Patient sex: M
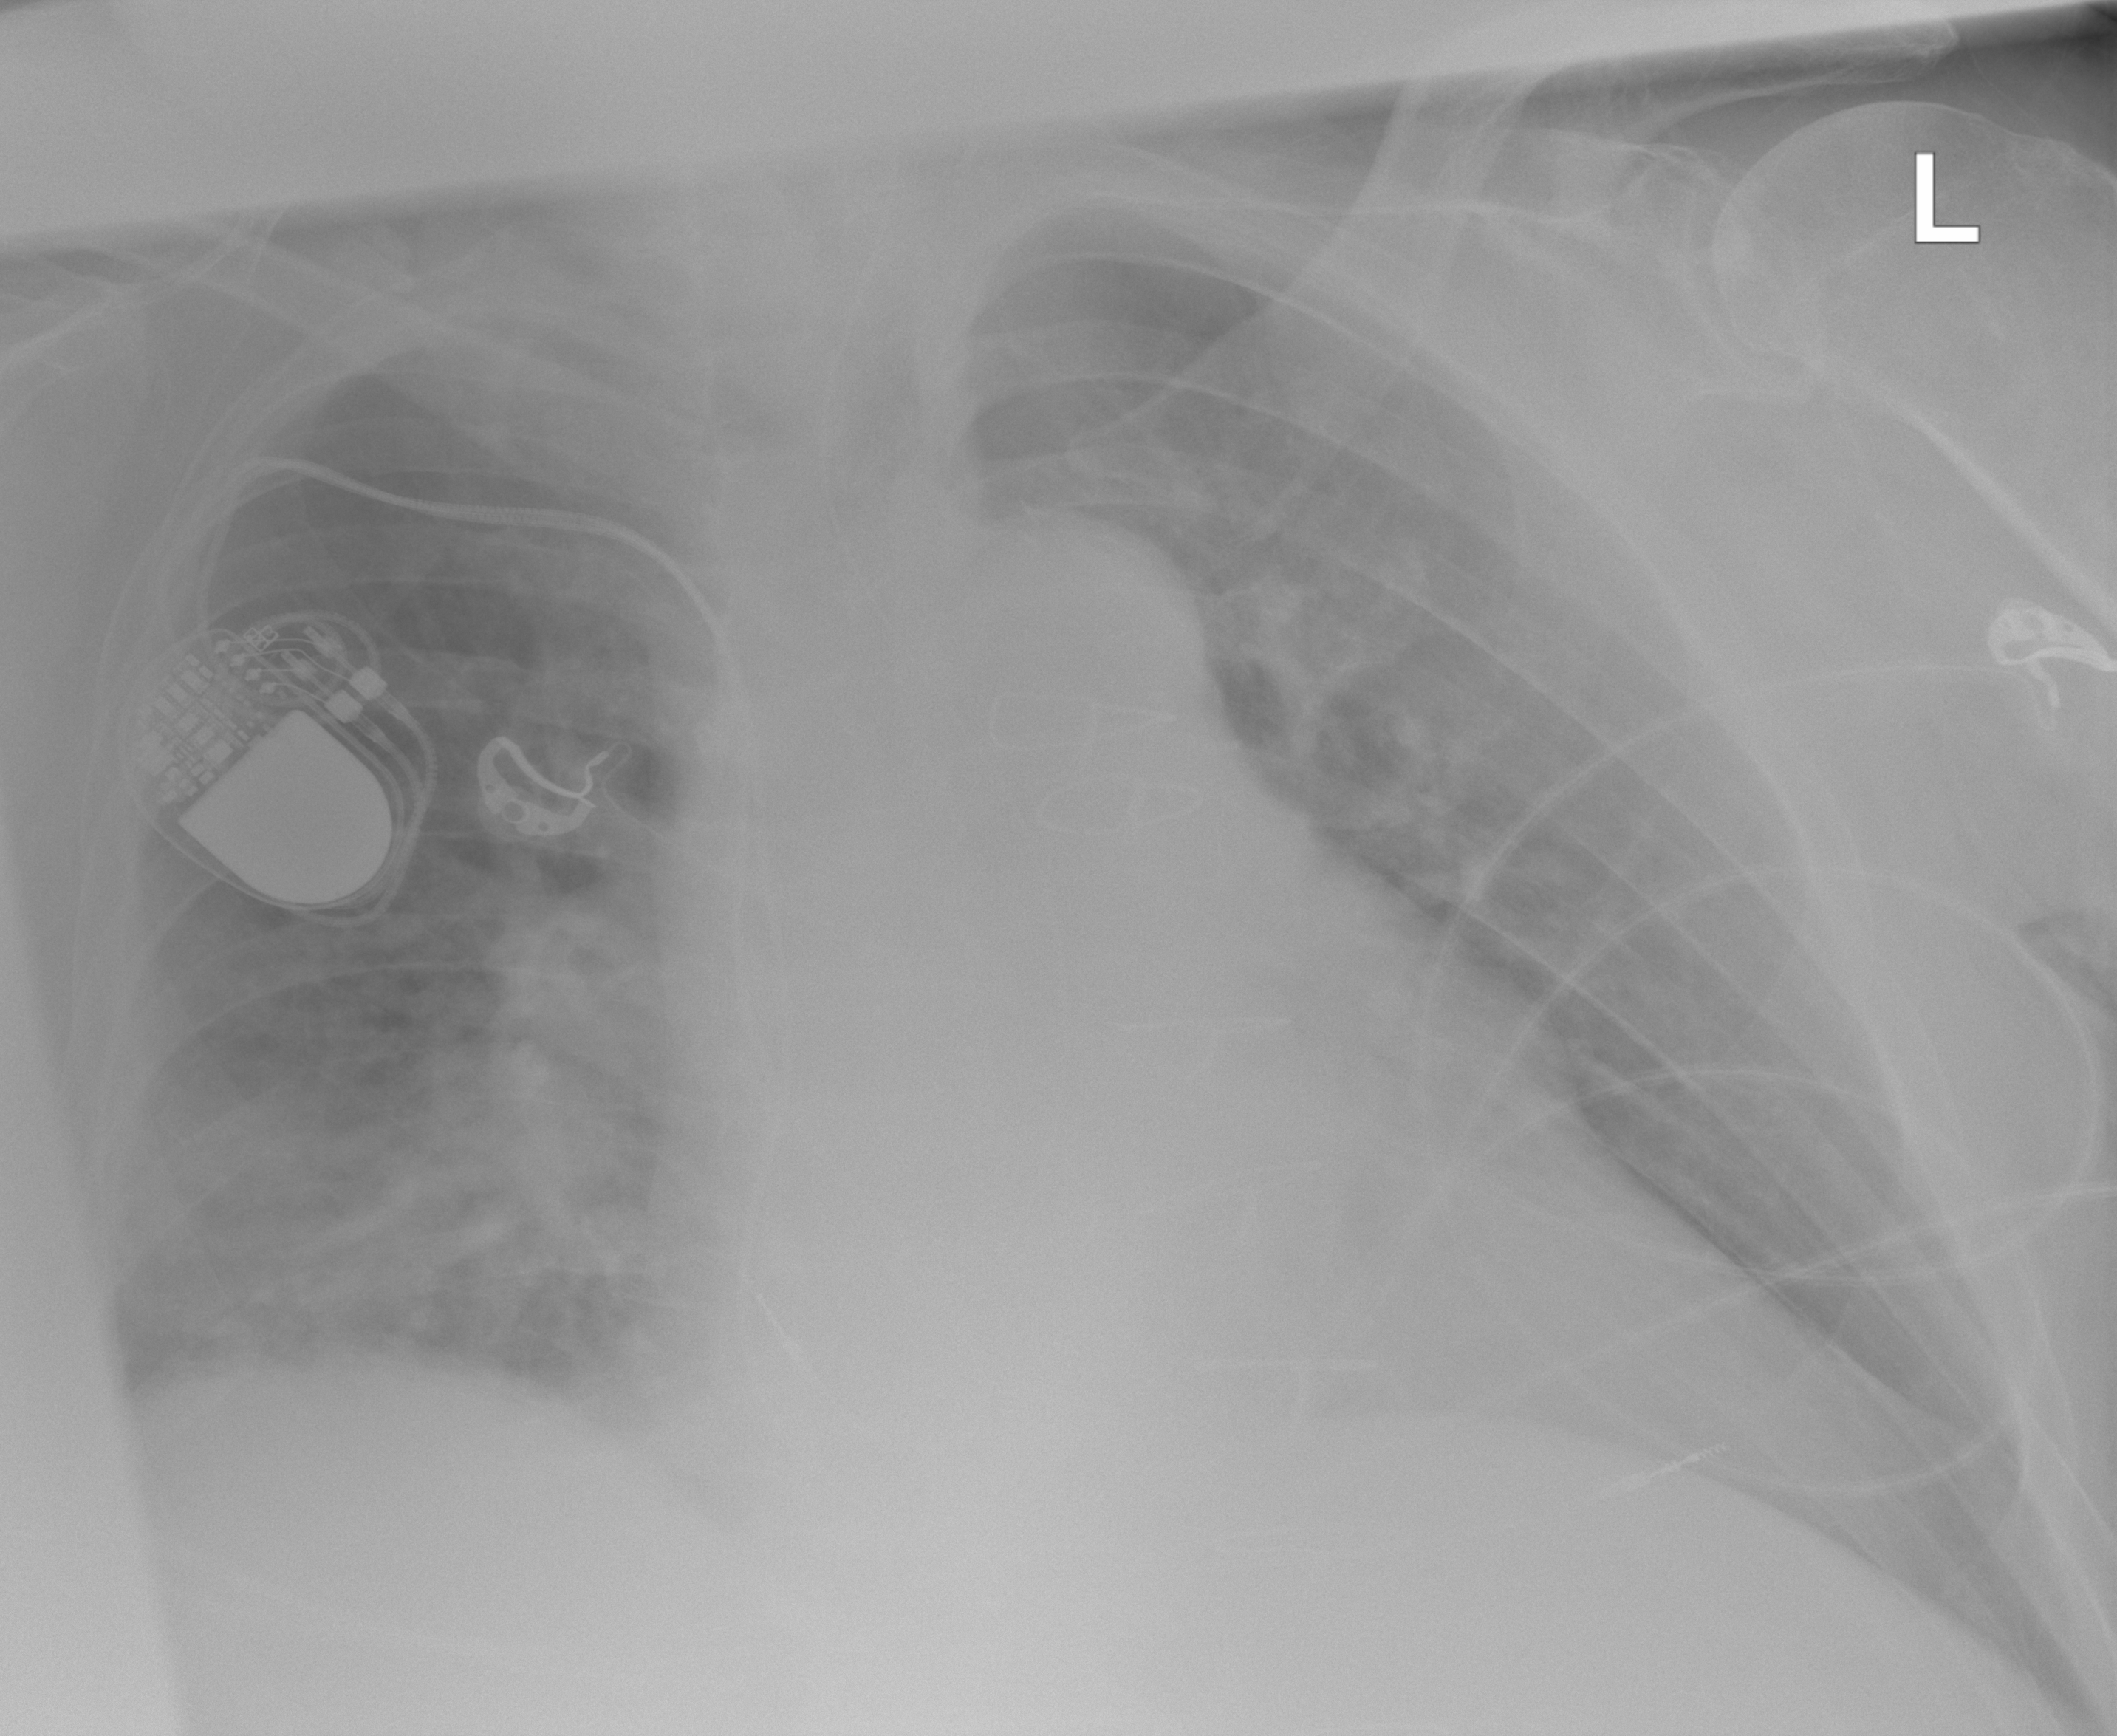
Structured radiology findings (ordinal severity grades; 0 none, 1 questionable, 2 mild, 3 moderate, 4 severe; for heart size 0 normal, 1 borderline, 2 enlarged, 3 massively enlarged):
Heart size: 1
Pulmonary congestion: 2
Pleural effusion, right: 0
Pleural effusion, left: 0
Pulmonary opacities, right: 2
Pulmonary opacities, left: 0
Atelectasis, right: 2
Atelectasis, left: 0